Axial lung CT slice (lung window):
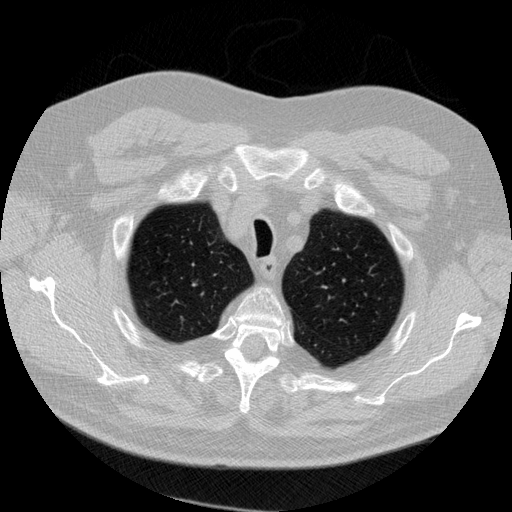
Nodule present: no